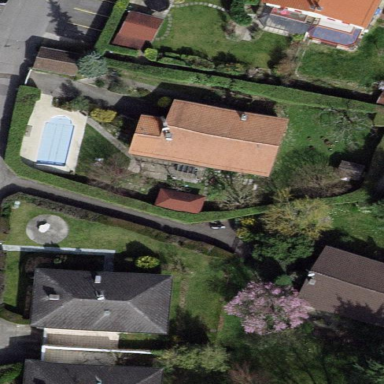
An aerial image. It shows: Garden surrounded by fence.